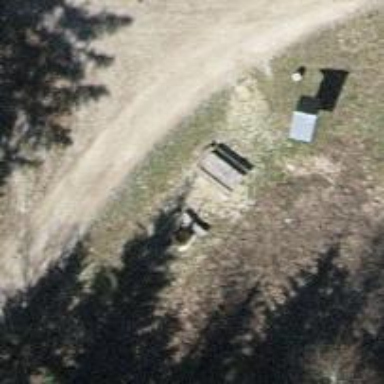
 perfect for outdoor leisure activities."